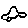
Label: car